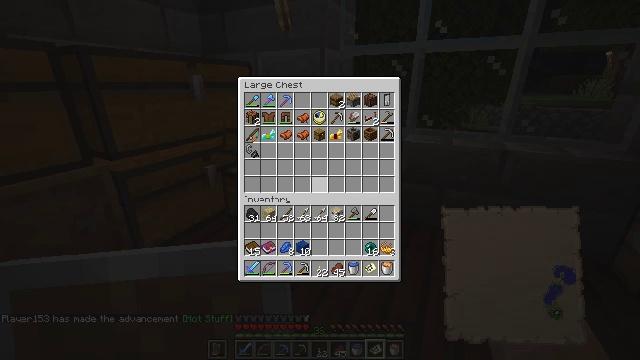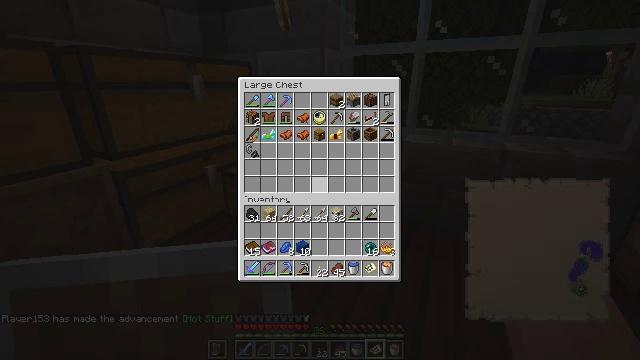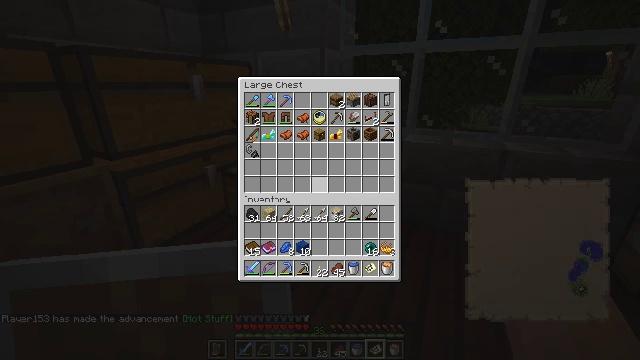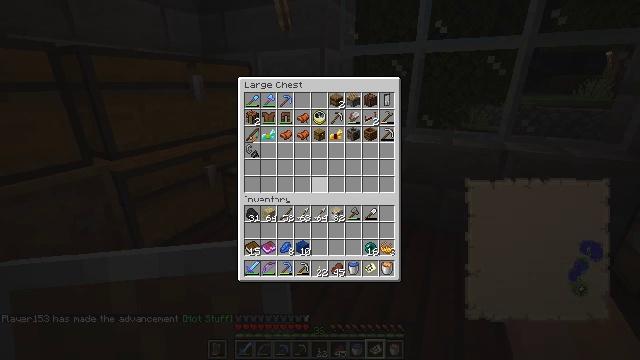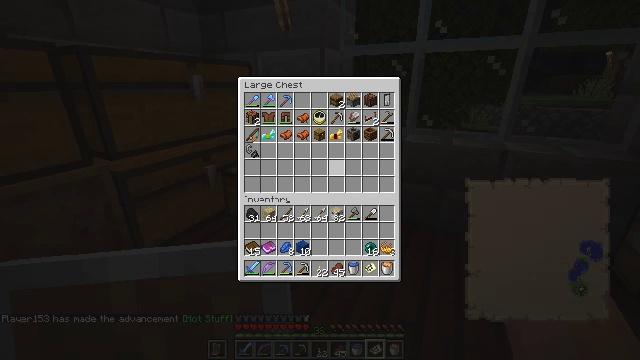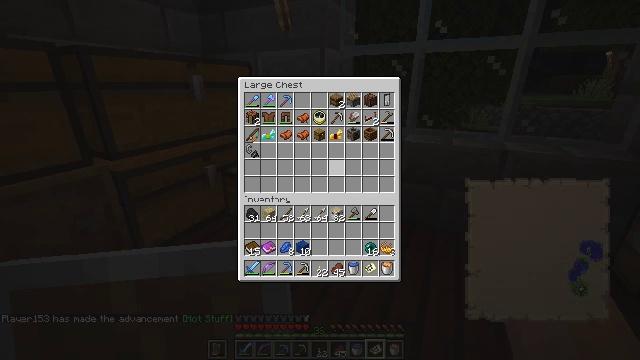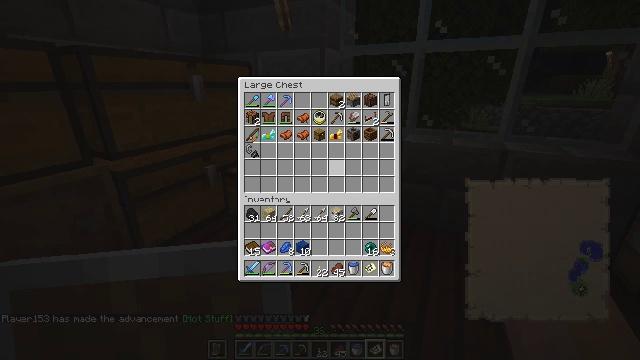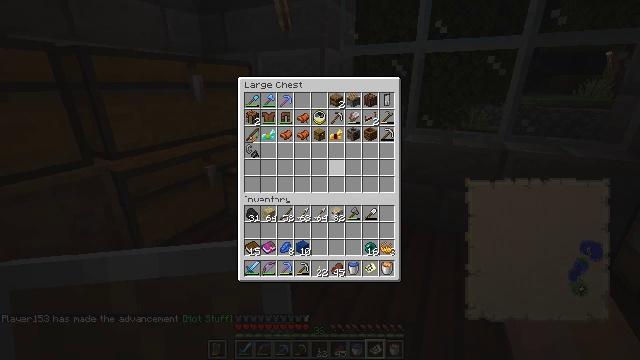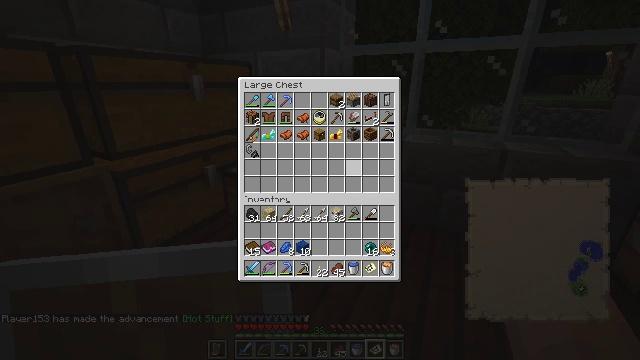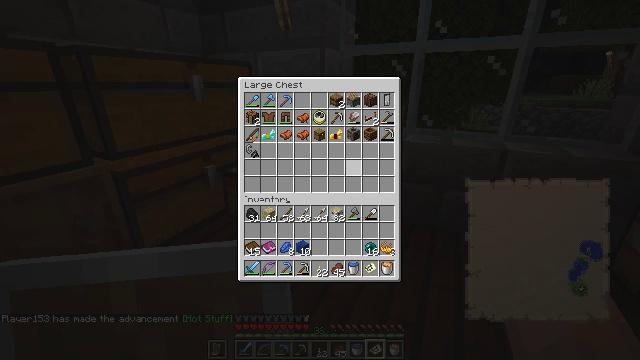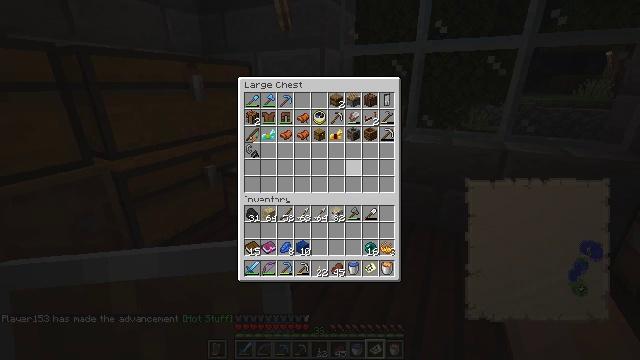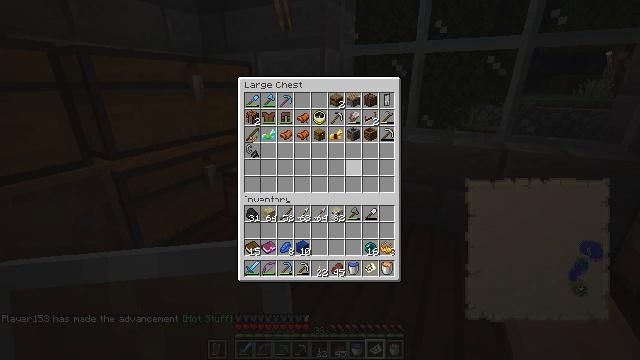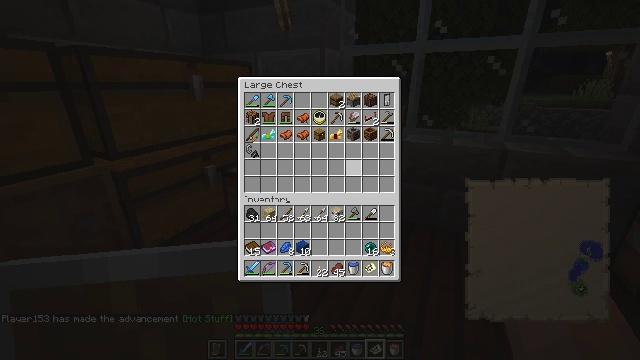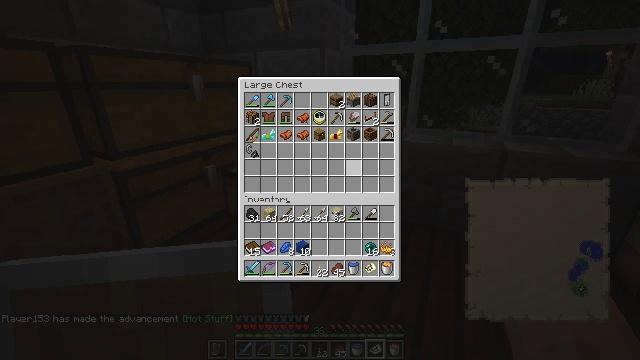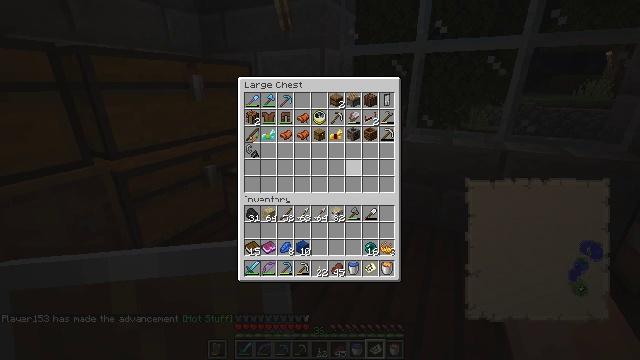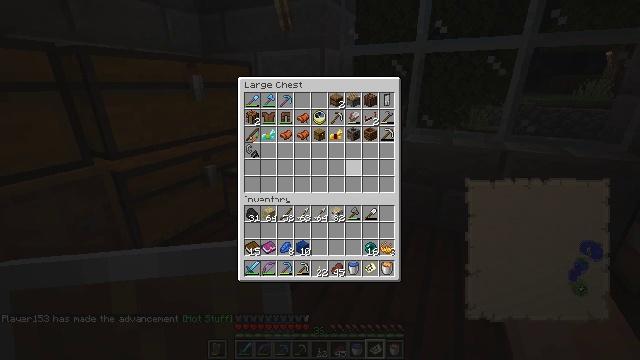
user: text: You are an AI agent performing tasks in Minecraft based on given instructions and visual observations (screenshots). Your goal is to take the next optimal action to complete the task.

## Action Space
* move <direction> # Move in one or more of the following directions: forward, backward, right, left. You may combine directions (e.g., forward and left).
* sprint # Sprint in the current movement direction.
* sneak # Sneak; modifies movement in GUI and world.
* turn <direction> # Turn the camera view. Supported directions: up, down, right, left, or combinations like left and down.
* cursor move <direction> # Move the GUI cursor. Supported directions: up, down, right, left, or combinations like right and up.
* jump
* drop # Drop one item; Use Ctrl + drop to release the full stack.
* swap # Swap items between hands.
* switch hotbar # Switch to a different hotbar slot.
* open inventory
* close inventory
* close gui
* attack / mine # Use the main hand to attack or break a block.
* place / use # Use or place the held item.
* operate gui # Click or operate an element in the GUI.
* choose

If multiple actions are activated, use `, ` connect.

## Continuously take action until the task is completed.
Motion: motion action
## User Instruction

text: Utilize iron ingots on a crafting table to make a cauldron.
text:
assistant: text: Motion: no_op
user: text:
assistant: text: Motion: no_op
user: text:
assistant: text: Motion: no_op
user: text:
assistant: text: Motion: cursor move right and up
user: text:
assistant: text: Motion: no_op
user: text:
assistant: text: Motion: no_op
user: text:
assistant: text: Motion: no_op
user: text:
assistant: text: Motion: cursor move right
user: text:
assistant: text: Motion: cursor move right
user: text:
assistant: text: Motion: no_op
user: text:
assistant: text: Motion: no_op
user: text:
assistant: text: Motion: no_op
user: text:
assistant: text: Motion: no_op
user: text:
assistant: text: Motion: no_op
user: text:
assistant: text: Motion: no_op
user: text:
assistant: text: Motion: no_op
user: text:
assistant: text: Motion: no_op
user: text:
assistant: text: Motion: no_op
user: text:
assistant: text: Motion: cursor move left
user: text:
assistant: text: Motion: cursor move left and up
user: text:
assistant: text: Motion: no_op
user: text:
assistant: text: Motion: no_op
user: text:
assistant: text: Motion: no_op
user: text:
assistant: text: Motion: no_op
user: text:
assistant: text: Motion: no_op
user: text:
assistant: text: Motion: no_op
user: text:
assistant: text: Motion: no_op
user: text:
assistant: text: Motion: no_op
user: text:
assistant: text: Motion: no_op
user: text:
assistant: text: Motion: no_op